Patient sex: M
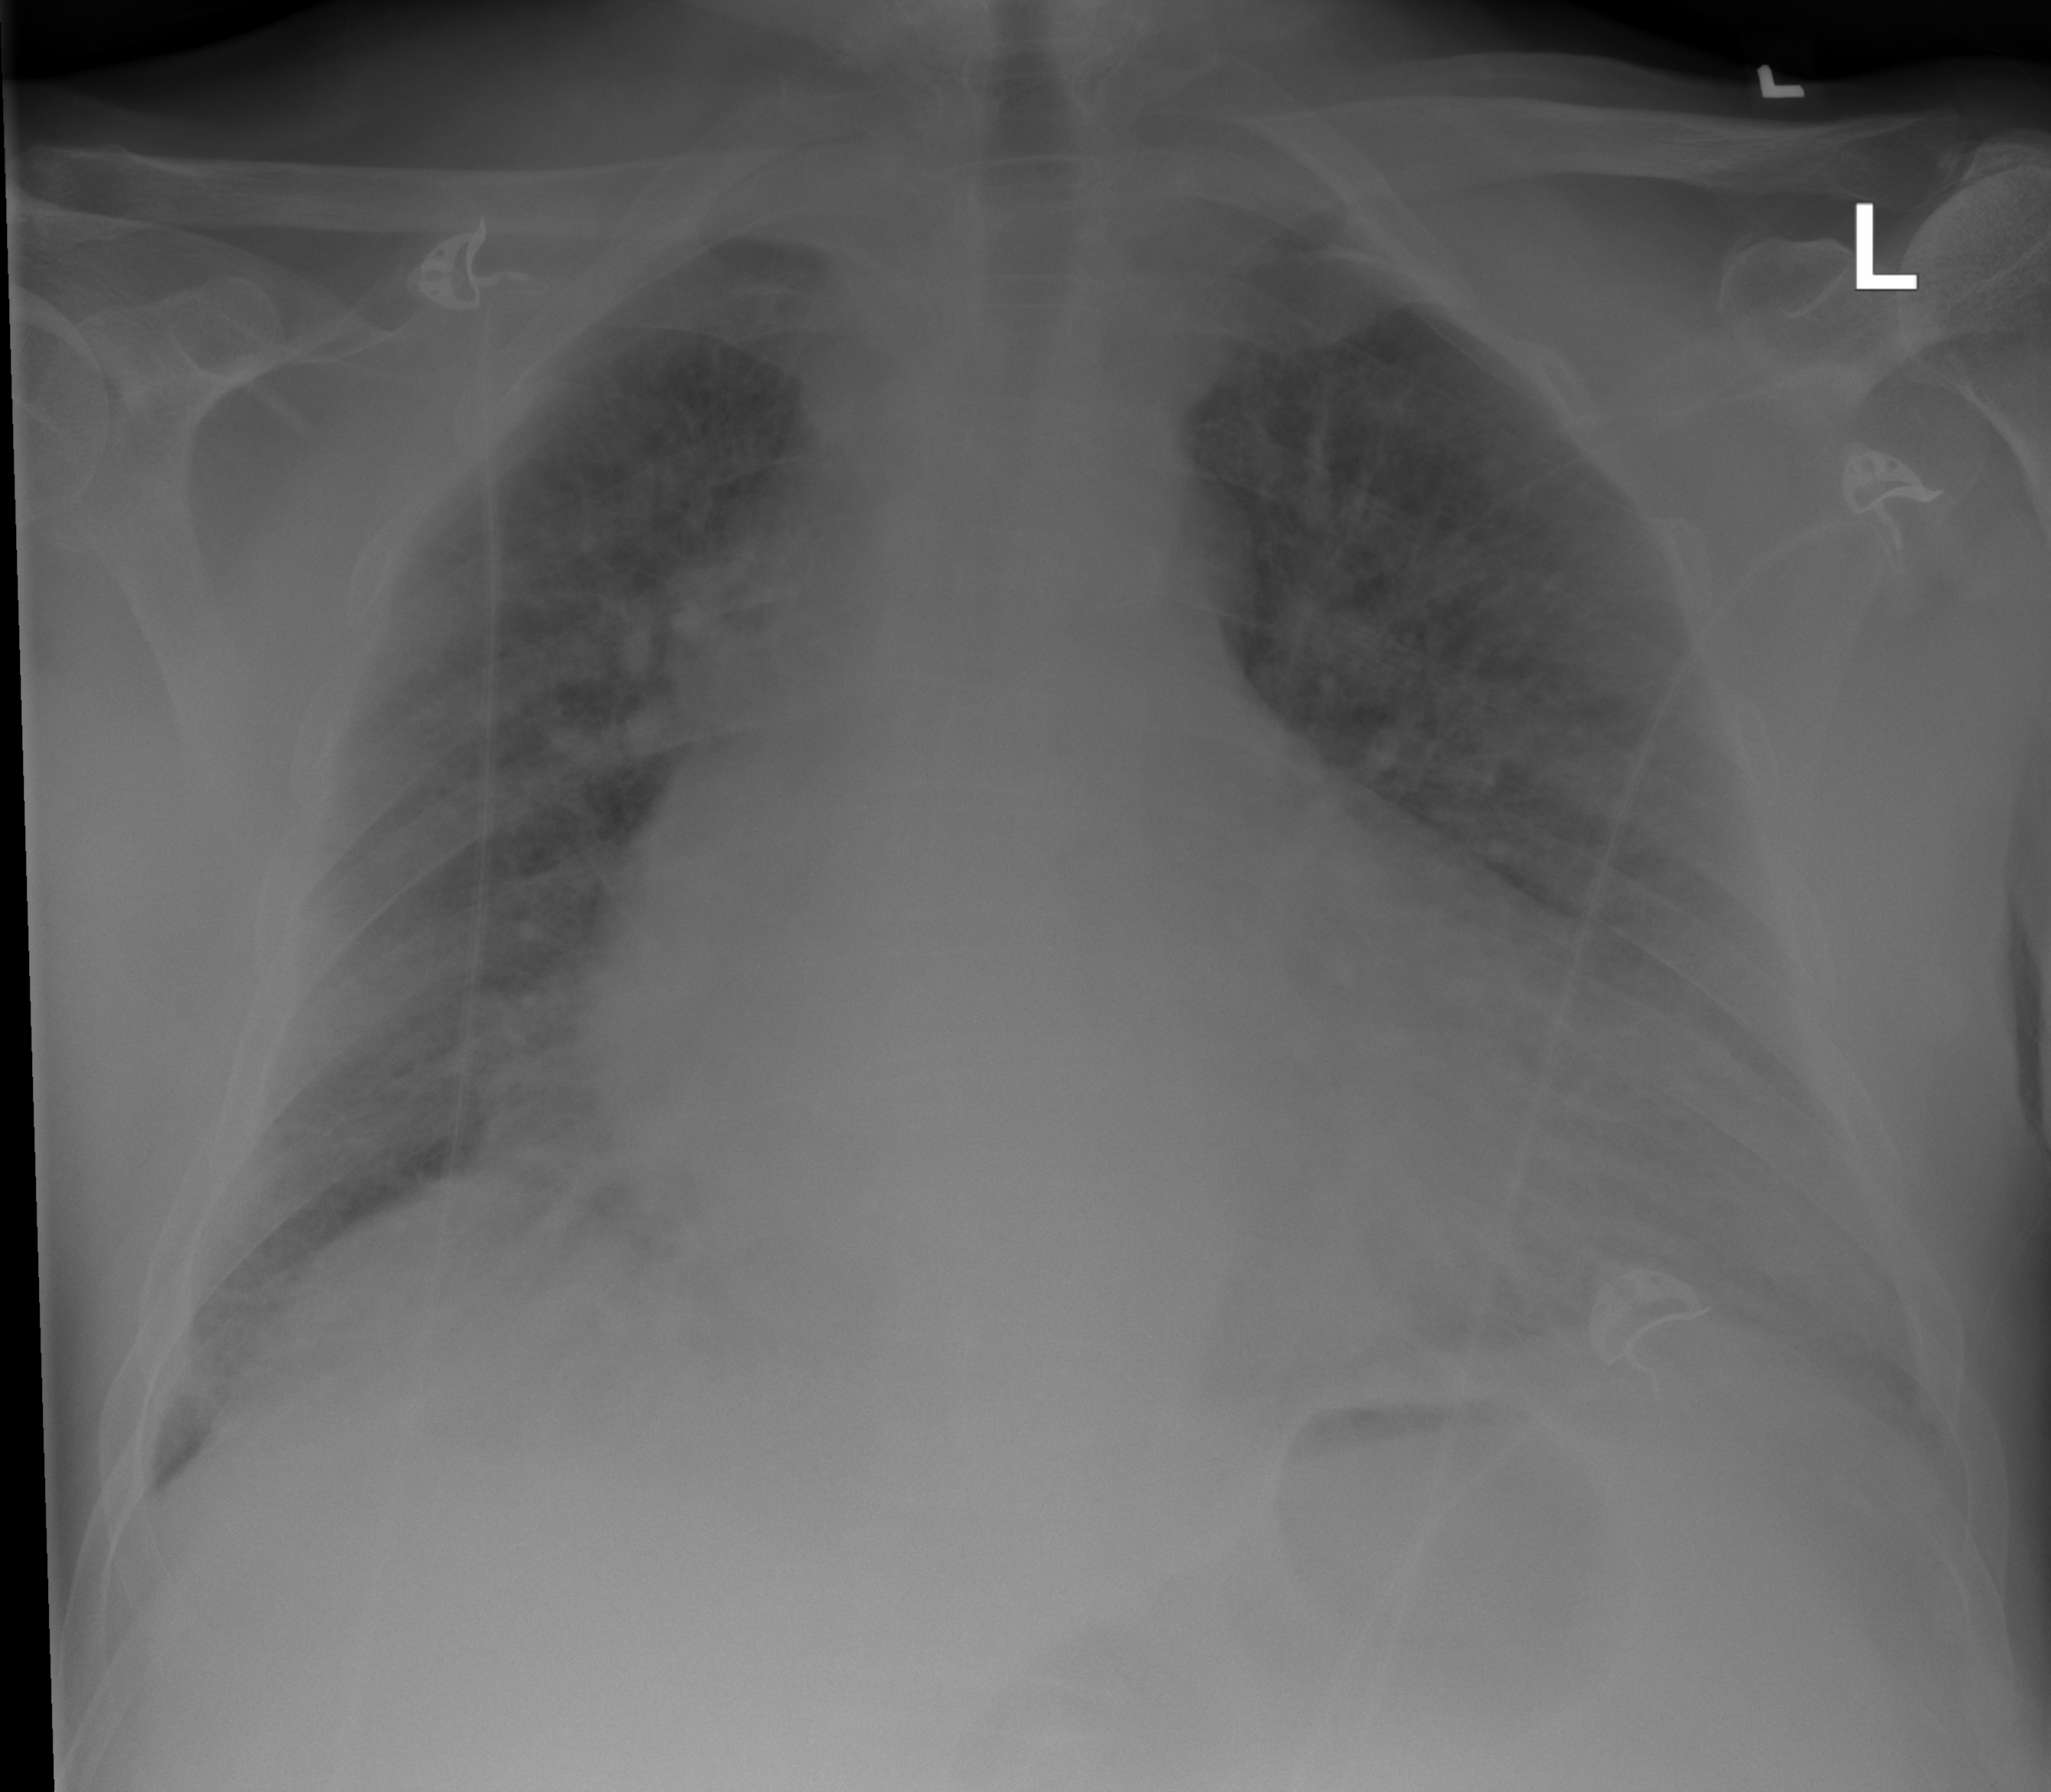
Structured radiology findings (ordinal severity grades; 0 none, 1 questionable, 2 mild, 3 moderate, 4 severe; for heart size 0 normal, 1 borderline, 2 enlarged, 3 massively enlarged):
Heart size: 2
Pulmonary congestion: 3
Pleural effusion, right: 1
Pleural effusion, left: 2
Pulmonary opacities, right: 0
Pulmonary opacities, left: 0
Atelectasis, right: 0
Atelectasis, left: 0